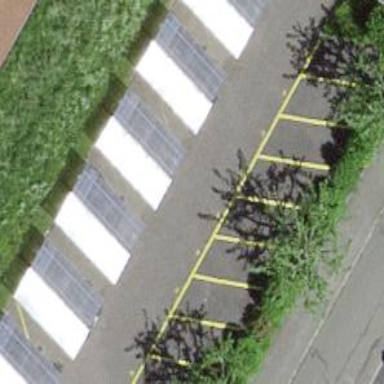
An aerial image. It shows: Bicycle parking area.